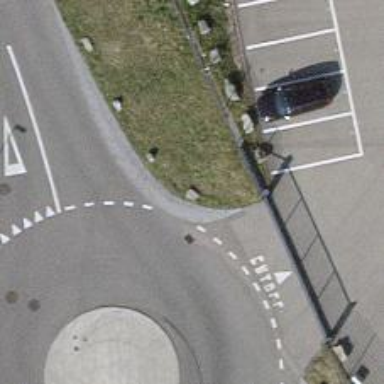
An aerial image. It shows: Block barrier.